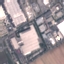
Land use / land cover: Industrial